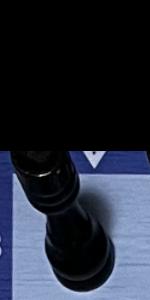
Label: Rook_Black